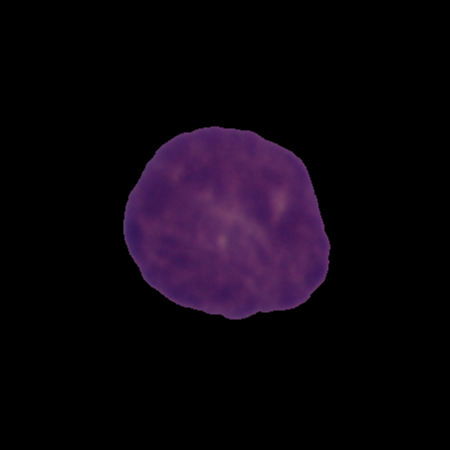
Label: cancer